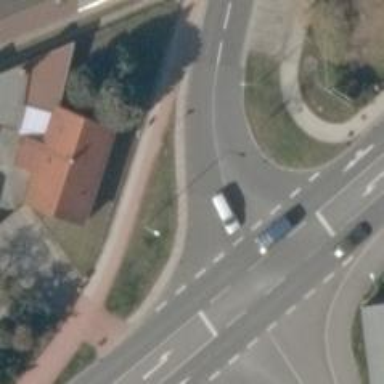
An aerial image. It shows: Residential road with separate asphalt sidewalk and cycleway.